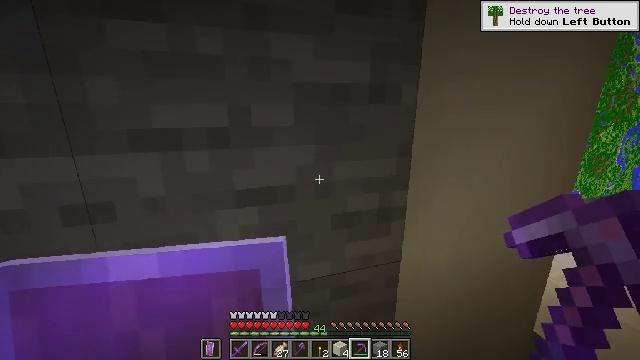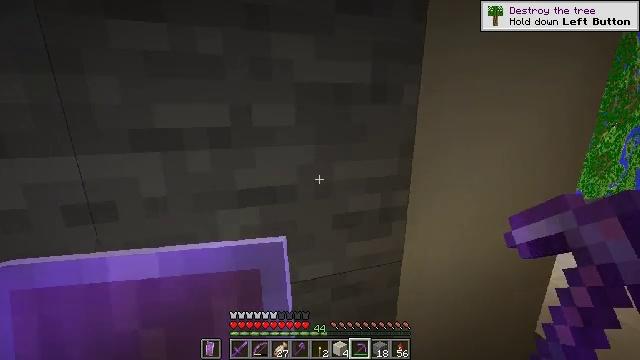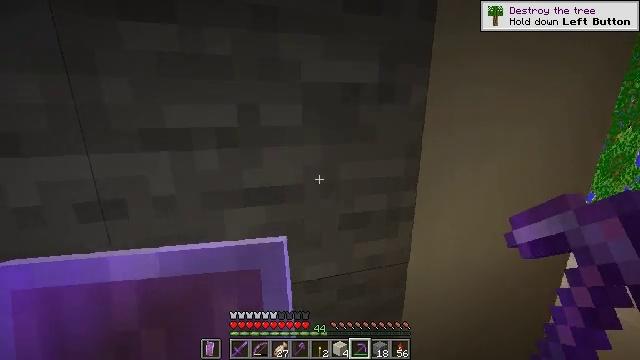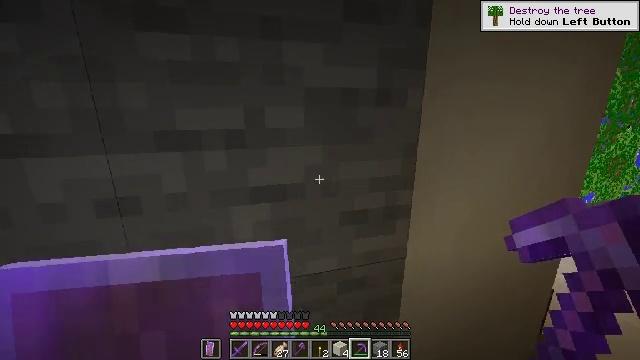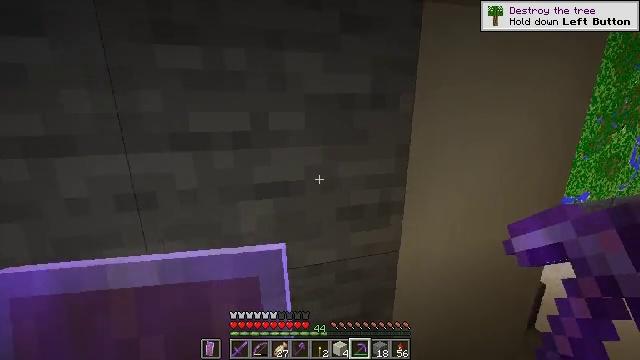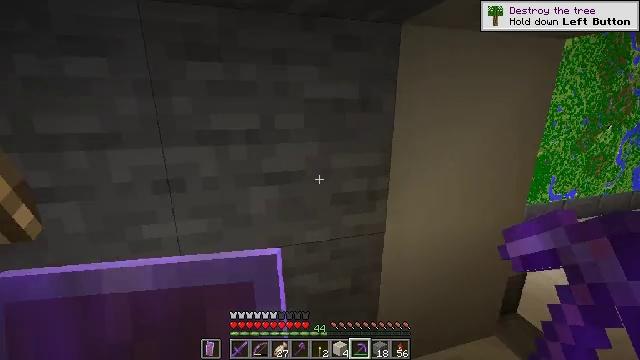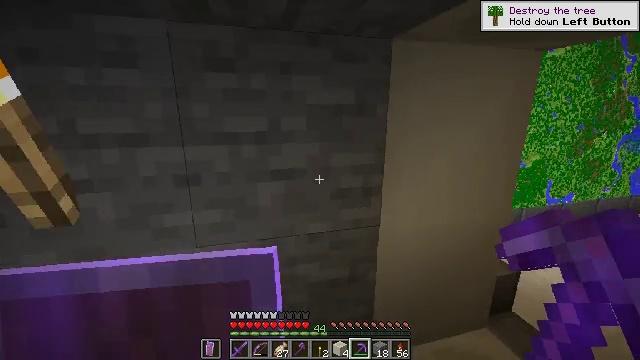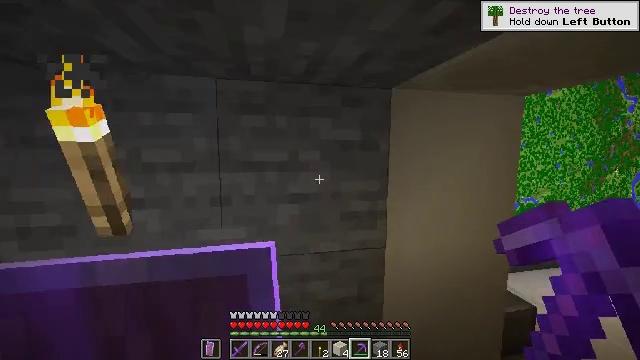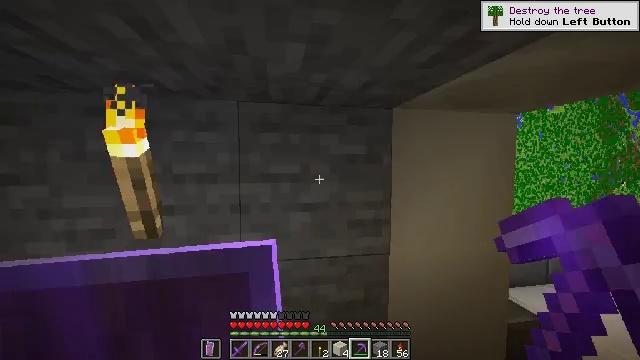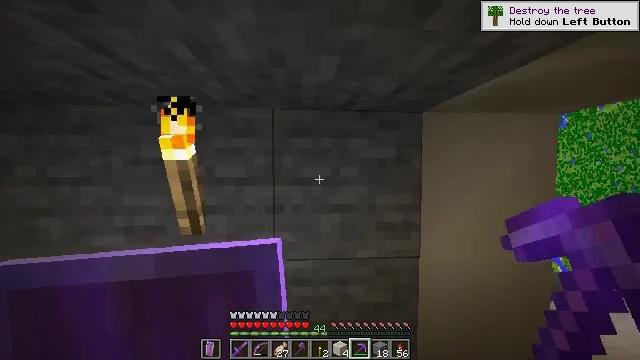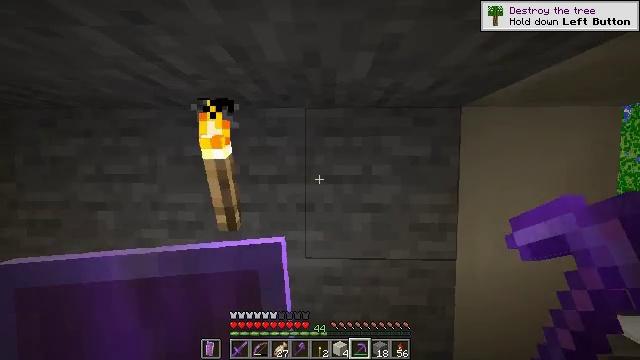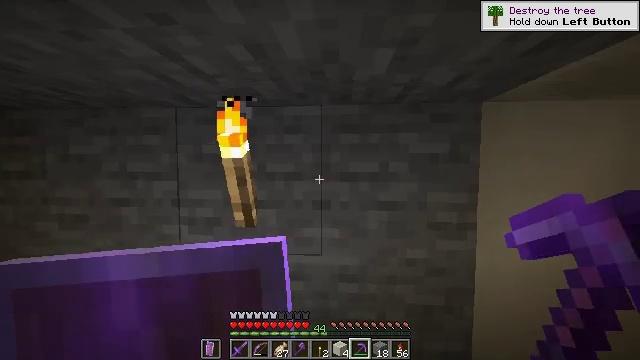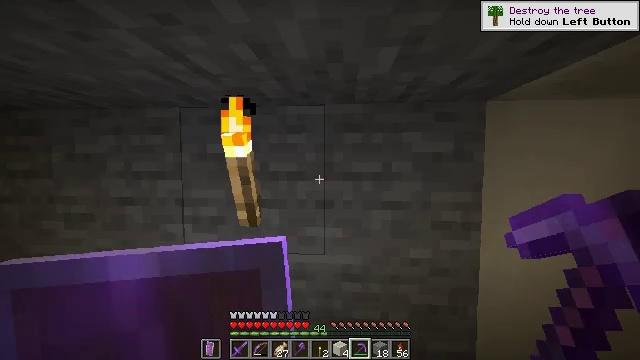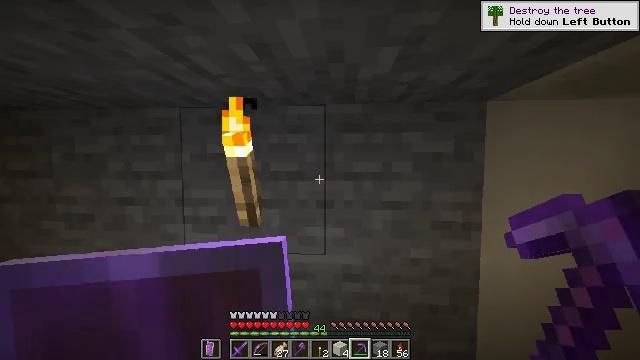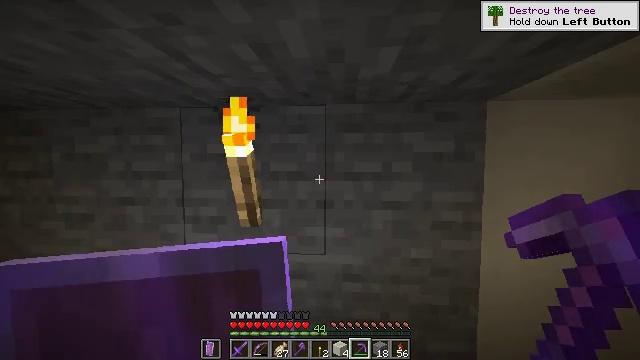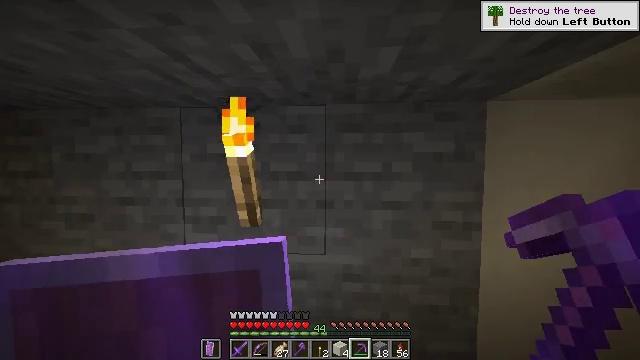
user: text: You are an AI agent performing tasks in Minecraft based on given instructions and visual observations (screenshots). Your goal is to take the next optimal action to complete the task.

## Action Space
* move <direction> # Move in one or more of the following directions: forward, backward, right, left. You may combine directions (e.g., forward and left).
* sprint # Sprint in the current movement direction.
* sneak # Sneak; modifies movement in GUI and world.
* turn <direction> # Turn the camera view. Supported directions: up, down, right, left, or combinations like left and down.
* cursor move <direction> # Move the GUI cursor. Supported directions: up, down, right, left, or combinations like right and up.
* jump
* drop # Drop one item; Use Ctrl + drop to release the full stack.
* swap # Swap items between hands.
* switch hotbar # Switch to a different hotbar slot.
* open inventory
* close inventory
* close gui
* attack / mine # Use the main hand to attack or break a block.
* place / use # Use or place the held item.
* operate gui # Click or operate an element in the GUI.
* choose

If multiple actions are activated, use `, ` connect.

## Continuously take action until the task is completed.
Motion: motion action
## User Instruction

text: Mine the wall torch to remove it.
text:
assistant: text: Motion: no_op
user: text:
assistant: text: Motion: turn left
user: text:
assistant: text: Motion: move back
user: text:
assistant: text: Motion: move back
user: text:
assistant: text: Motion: move back
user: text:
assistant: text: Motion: move back, turn up
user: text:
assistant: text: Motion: move back, turn left and up
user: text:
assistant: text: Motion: turn left and up
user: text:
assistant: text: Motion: turn left
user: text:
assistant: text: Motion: turn left
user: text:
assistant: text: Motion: turn left
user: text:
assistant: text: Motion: no_op
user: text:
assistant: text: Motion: no_op
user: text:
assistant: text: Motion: no_op
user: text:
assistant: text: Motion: no_op
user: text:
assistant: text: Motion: move left
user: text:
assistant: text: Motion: move left
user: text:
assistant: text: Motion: move left, turn right
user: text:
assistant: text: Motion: turn right
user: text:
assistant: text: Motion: no_op
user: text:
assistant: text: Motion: move right
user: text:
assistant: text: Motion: move right
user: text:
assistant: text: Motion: move right
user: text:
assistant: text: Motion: no_op
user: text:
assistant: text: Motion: no_op
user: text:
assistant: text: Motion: turn left and down
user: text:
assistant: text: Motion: no_op
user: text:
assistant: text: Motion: no_op
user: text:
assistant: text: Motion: no_op
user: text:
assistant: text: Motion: no_op